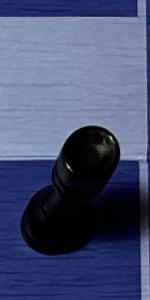
Label: Rook_Black